Interaction volume radius: 10 \u00c5
Interaction volume height: 15 \u00c5
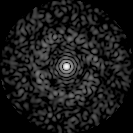
Disorder parameter: 0.819